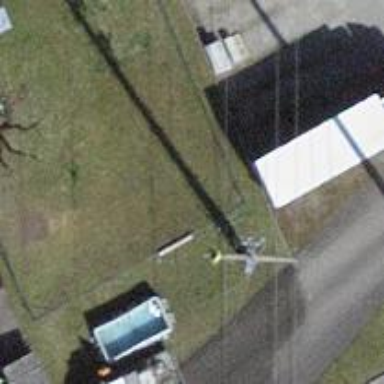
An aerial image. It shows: Power pole.